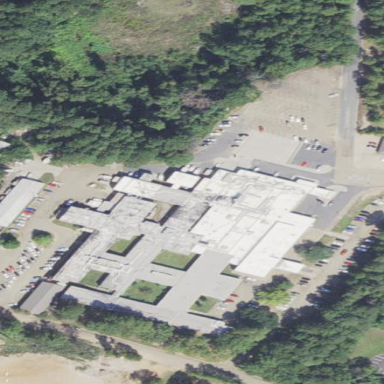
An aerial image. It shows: Healthcare facility identified as hospital.